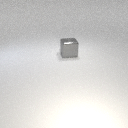
large gray metal cube